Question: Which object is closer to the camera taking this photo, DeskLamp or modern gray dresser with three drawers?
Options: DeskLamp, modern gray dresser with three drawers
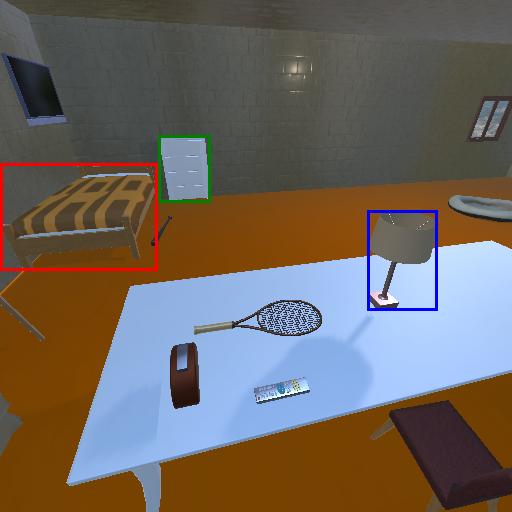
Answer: DeskLamp